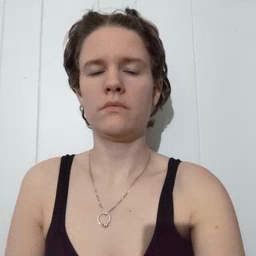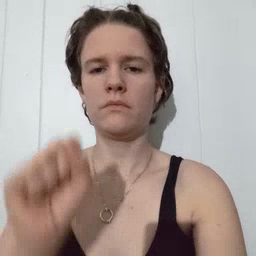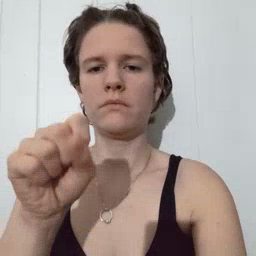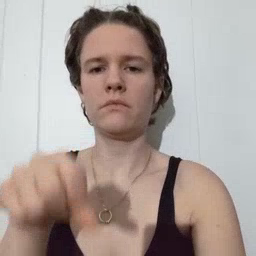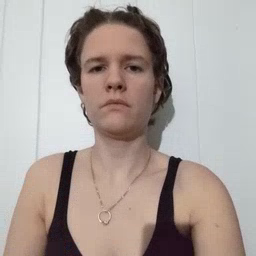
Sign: yes